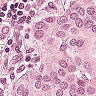
Metastatic tissue present: yes